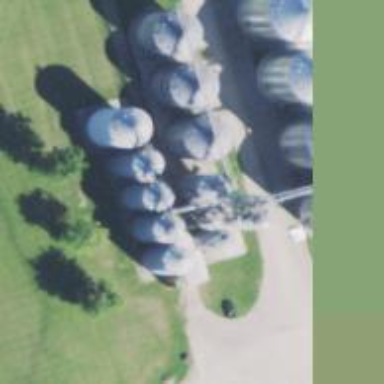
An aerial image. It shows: Silo.